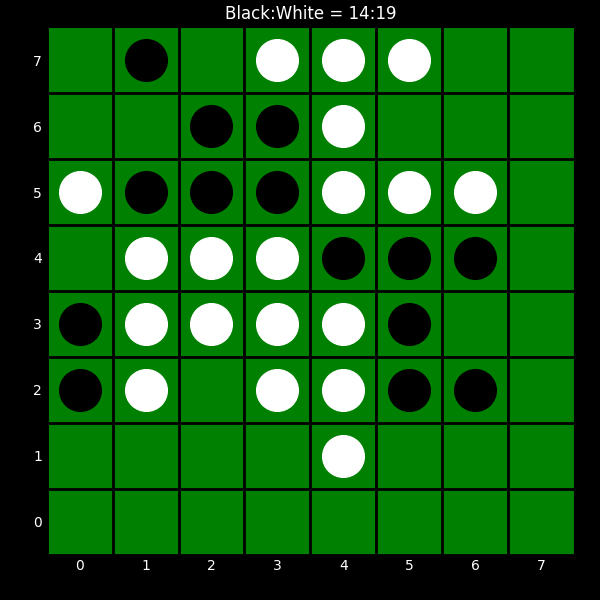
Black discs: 14
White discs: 19